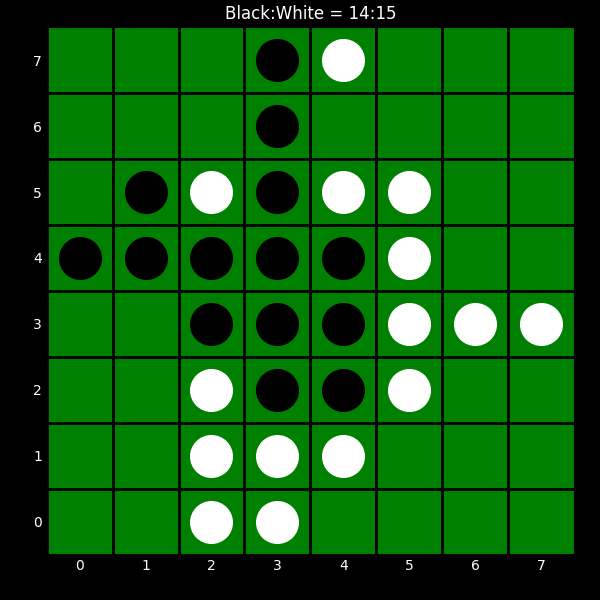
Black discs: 14
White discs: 15